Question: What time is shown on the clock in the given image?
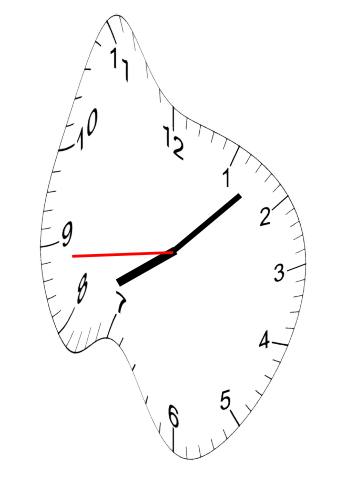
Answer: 08:07:44